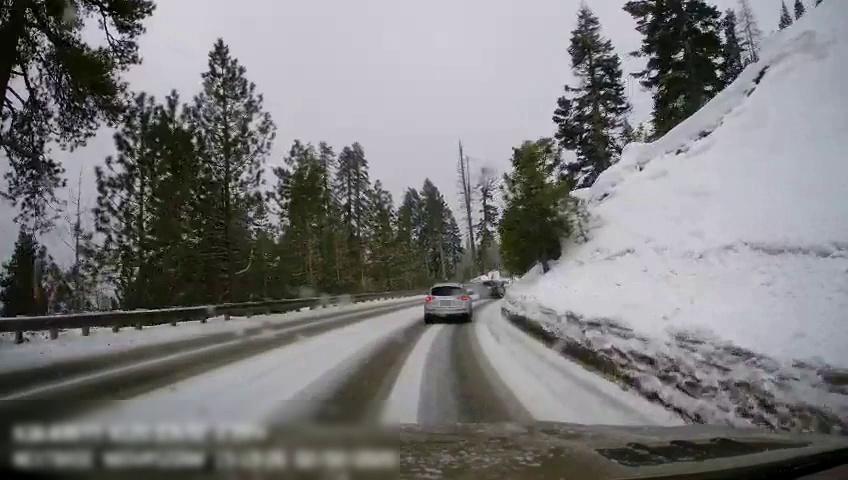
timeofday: Day
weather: Snowy
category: Drivable Space
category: Vehicles | Car
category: Vehicles | Car